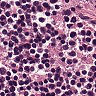
Metastatic tissue present: no